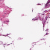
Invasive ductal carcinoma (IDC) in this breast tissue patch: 0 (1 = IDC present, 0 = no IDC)